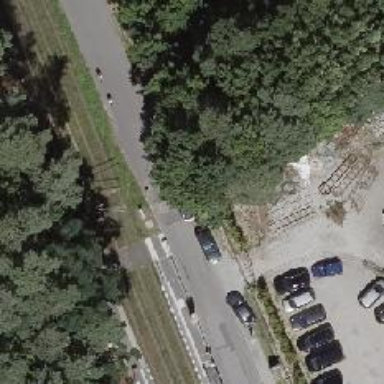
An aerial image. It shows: Emergency access point on the road.